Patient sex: M
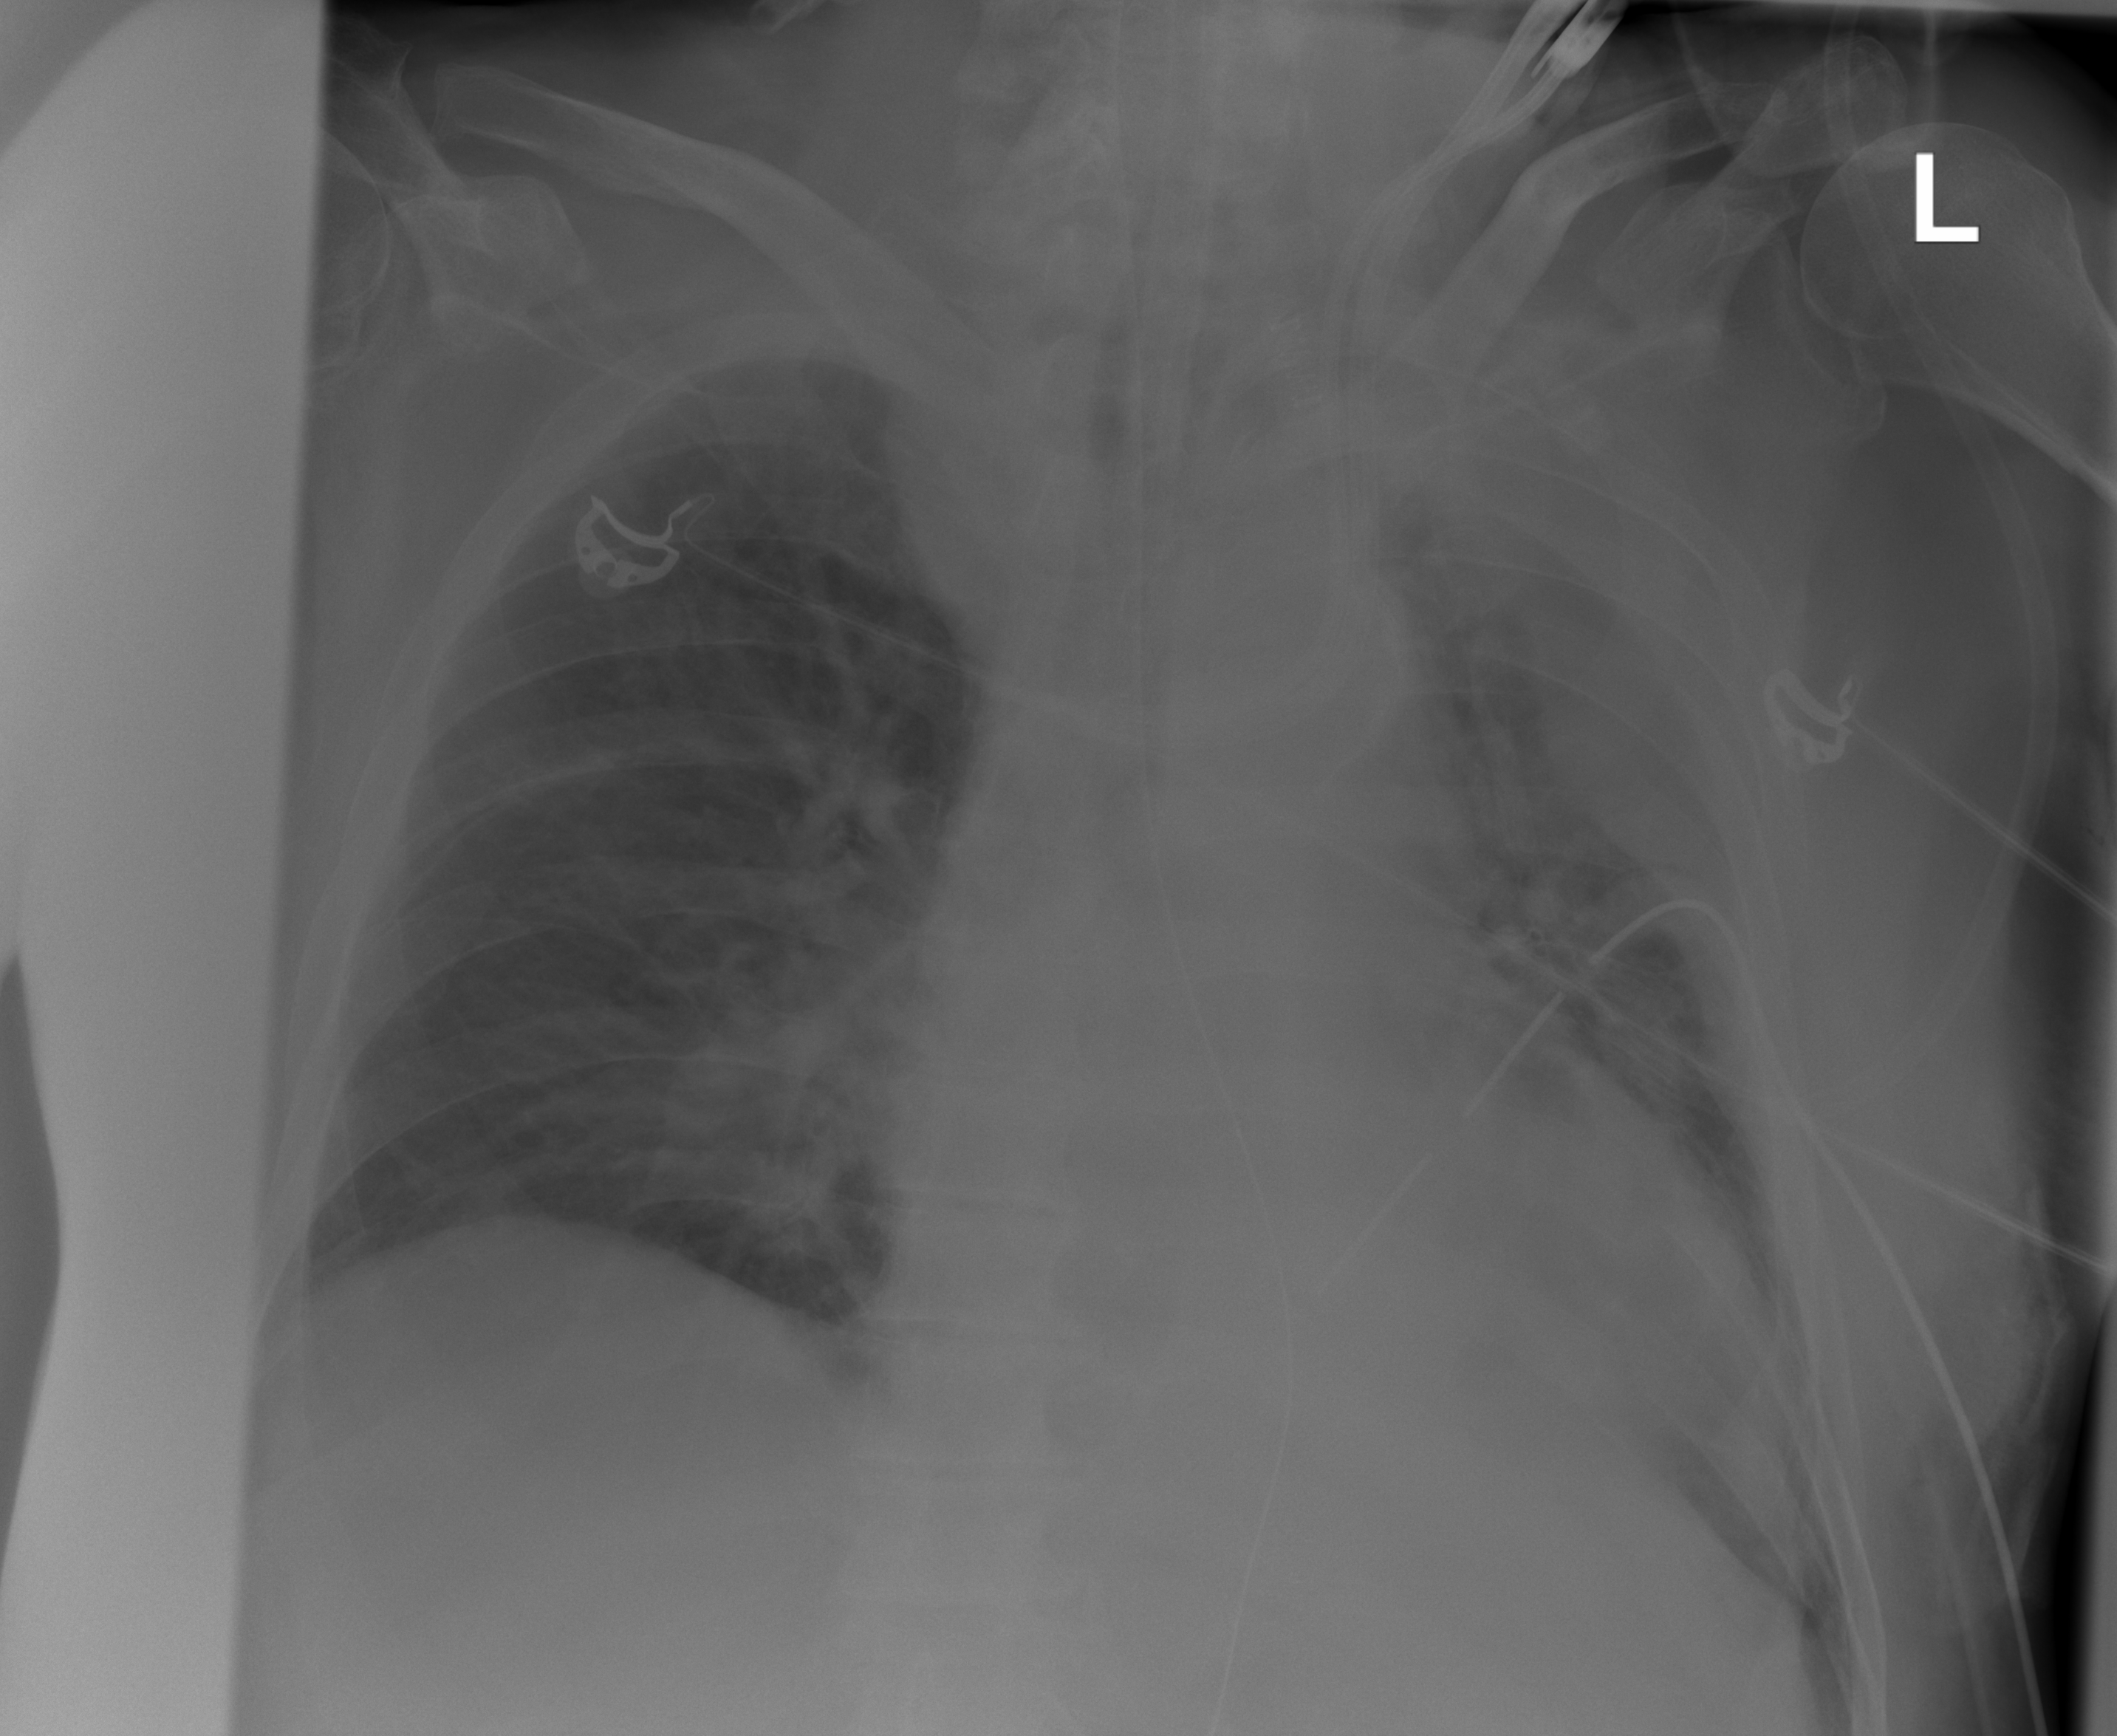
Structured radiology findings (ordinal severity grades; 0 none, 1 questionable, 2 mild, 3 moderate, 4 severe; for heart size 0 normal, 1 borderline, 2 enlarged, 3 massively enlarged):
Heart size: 2
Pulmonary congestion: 0
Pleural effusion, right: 0
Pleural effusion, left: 3
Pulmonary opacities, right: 2
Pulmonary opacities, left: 2
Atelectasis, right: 2
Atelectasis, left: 3